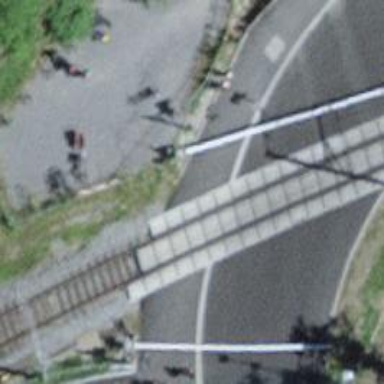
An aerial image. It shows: Railway crossing with full barriers.